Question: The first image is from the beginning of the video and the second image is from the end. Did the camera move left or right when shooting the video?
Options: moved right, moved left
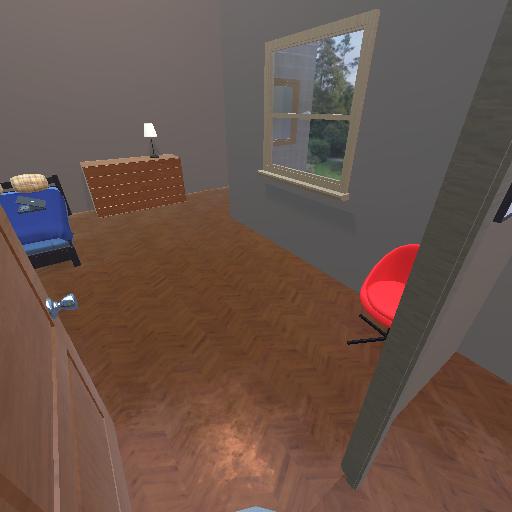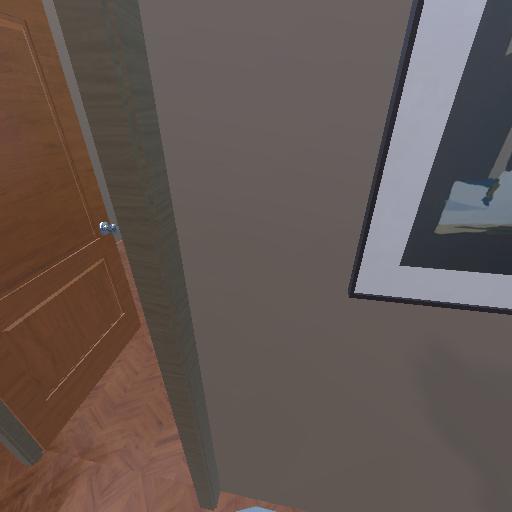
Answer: moved right